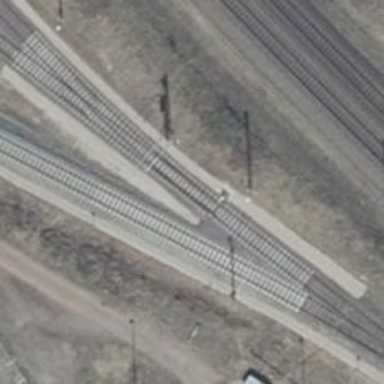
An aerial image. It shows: Railway switch.